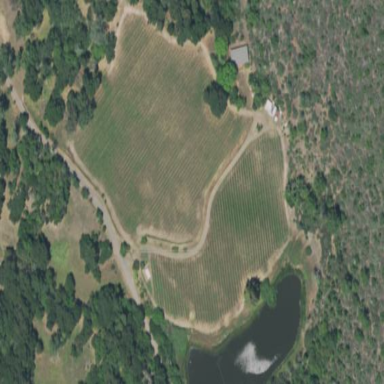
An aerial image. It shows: Vineyard growing wine grapes.